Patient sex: M
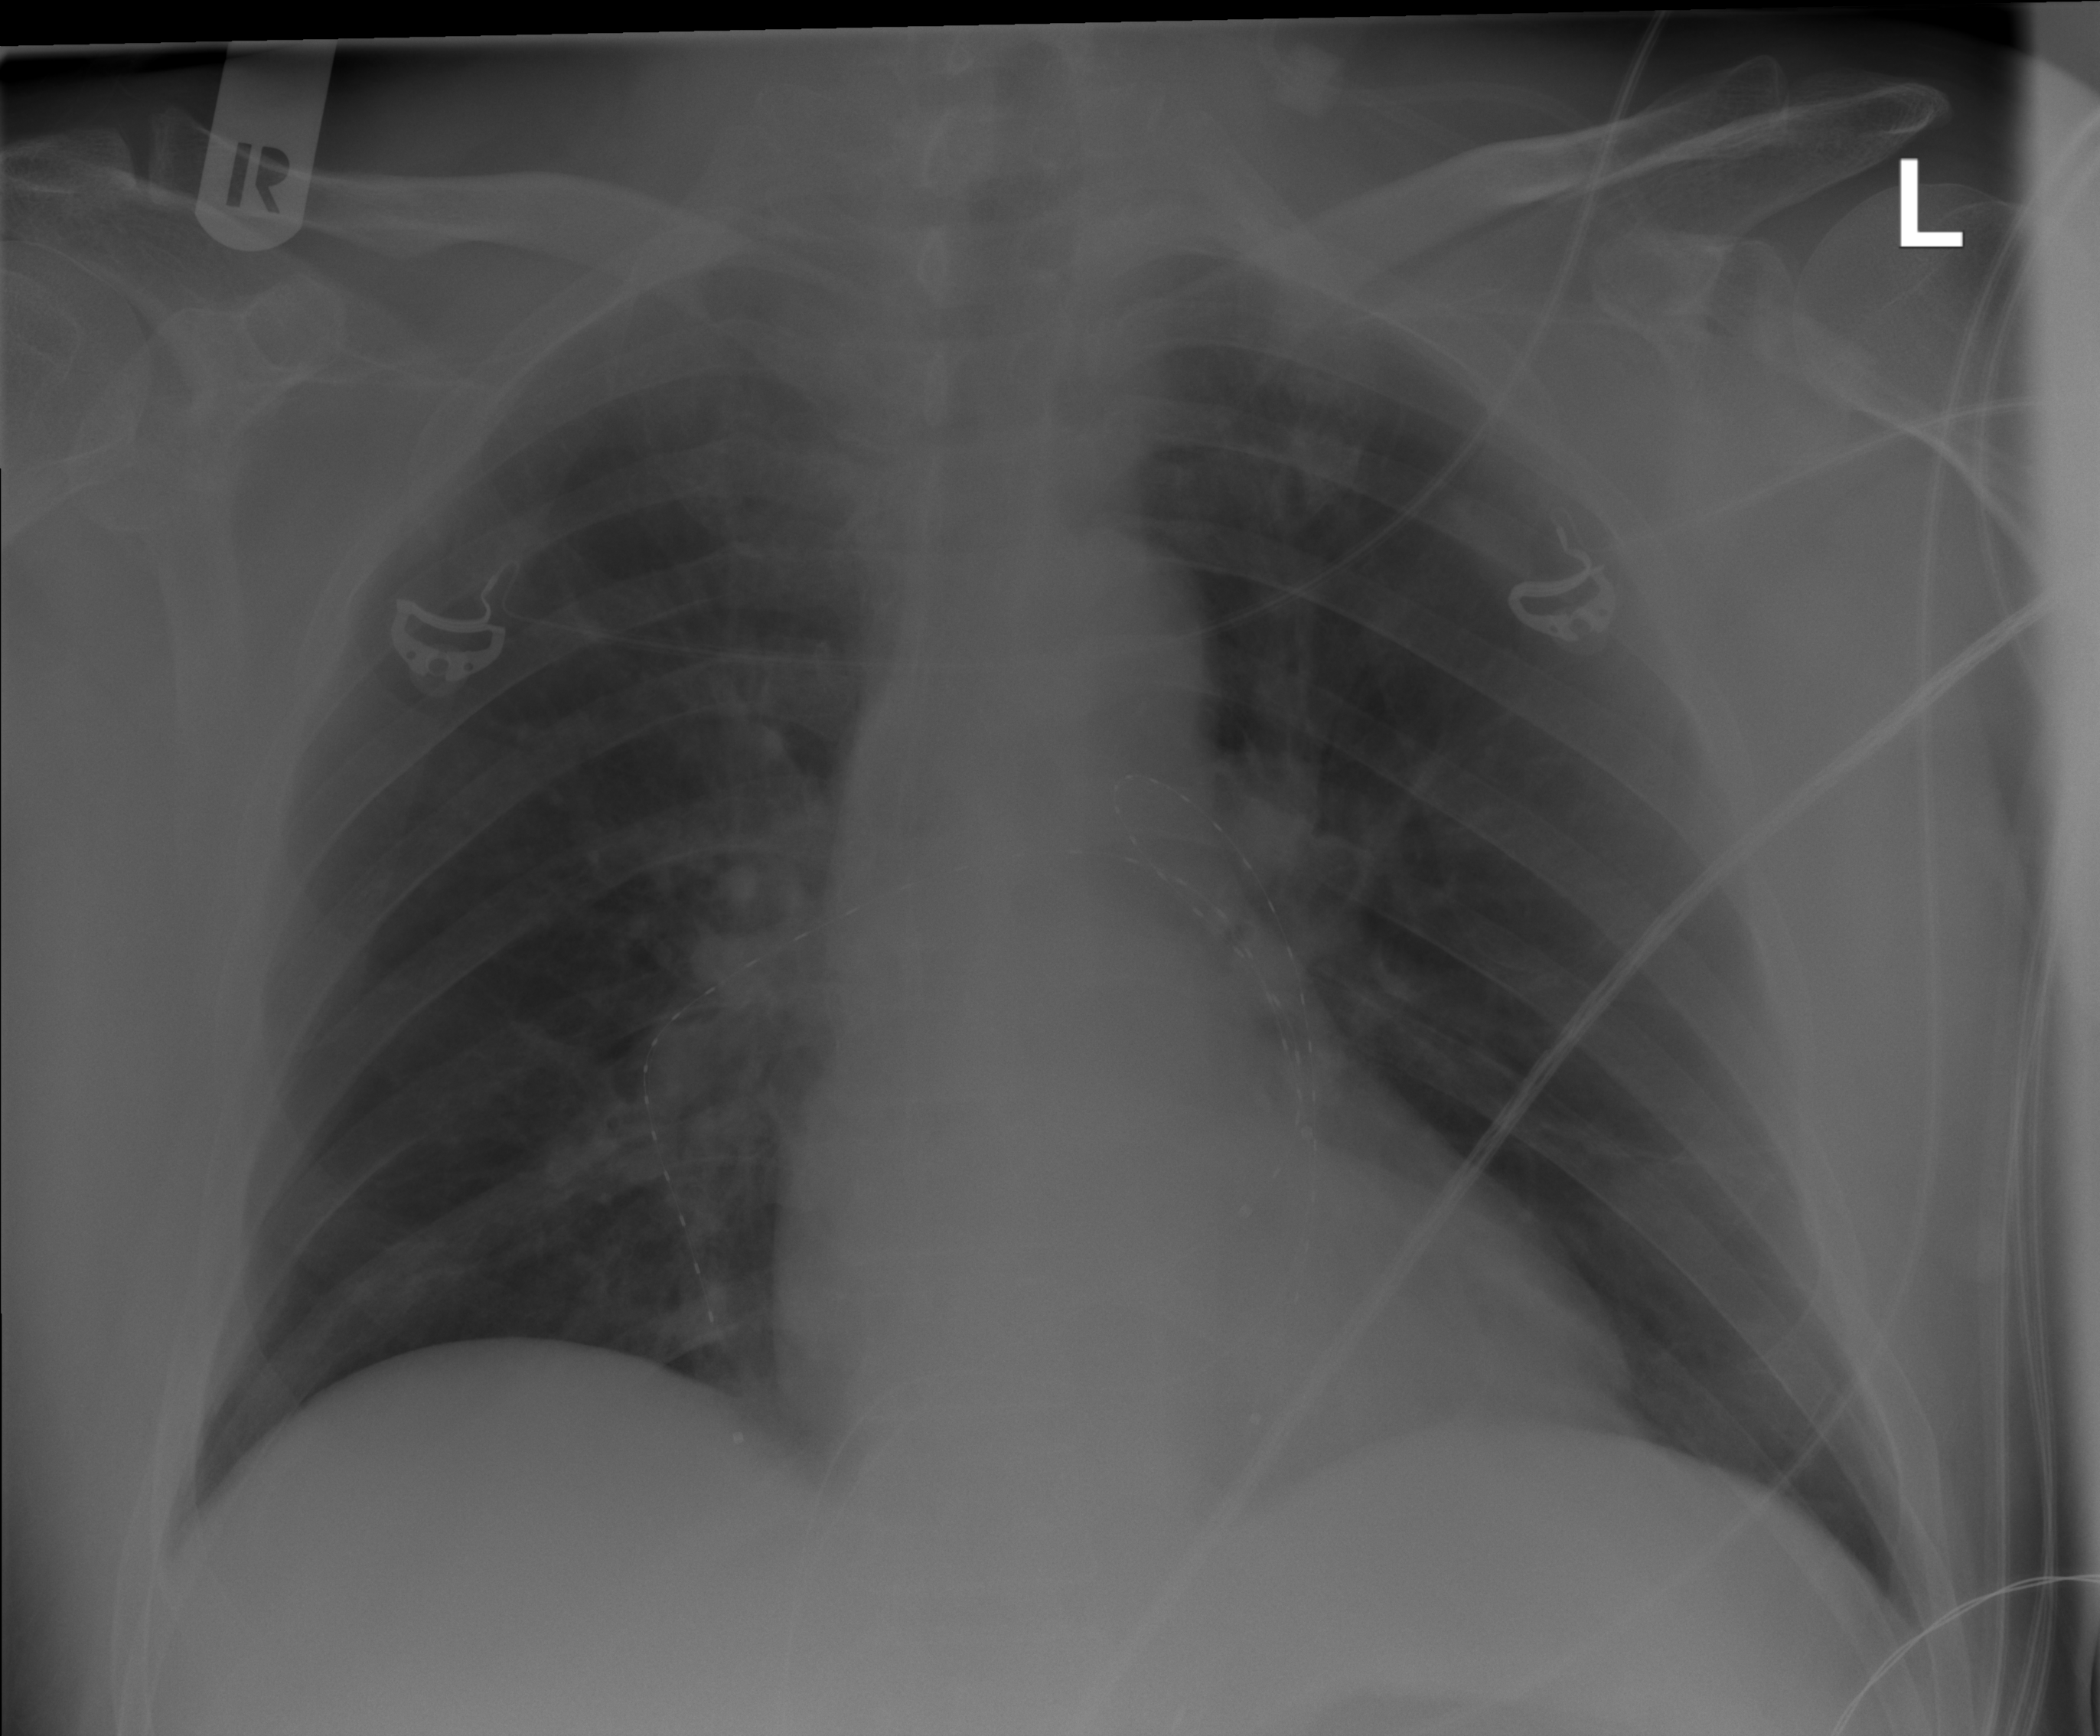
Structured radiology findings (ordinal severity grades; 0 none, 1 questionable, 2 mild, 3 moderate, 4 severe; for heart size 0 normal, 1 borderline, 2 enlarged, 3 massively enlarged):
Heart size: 0
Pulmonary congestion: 2
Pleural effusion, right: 0
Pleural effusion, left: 0
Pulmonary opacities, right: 0
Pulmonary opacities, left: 0
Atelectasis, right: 0
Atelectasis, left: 0